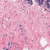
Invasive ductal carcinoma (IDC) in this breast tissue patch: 0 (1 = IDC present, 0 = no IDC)